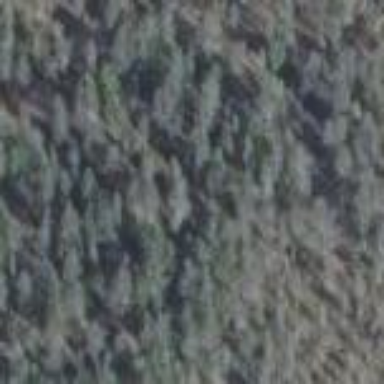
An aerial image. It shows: Woodland consisting mainly of needle-leaved trees.